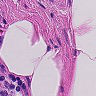
Metastatic tissue present: no